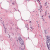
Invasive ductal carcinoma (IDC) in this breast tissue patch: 1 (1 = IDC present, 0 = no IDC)